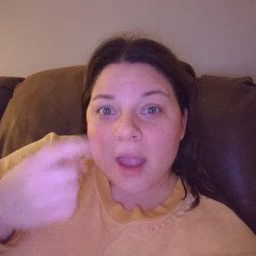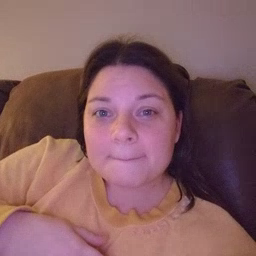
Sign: eye